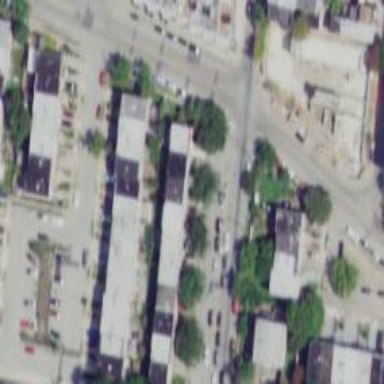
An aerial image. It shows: Living street.